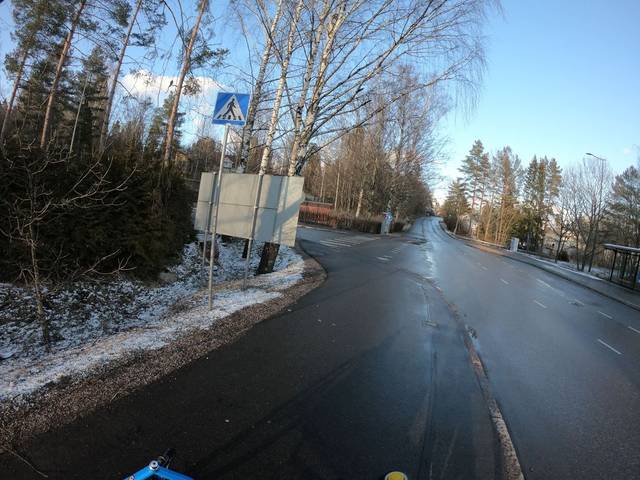
Region: Finland
Coordinates: 60.208, 24.702